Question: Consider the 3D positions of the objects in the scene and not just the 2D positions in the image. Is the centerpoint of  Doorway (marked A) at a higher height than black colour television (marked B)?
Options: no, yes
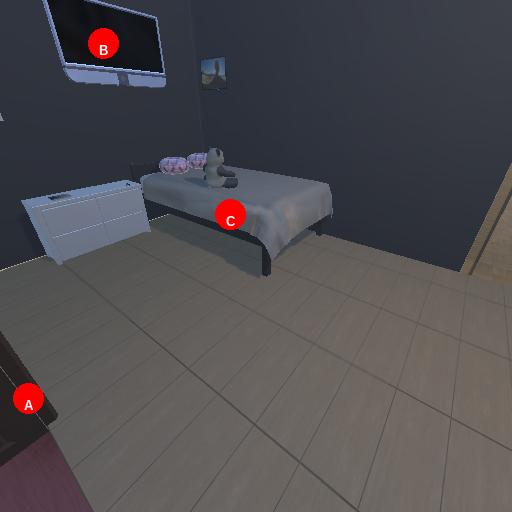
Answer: no